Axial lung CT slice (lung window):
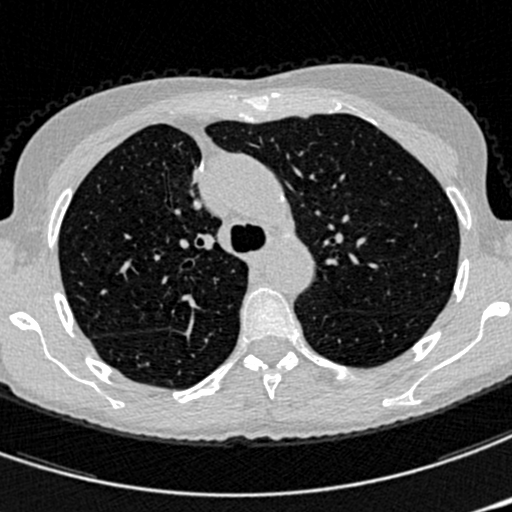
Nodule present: no